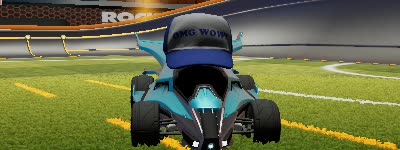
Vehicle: aftershock